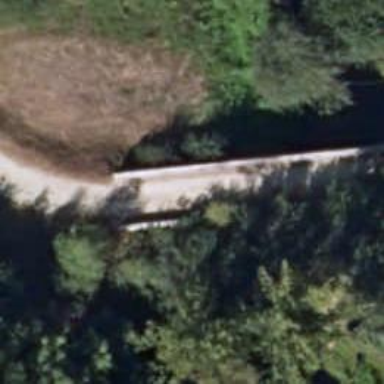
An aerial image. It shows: Footway bridge with fine gravel surface.